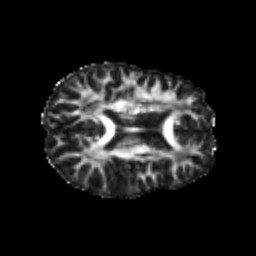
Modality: FA
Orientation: axial
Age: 23
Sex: female
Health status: healthy
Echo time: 0.074 s